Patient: sex F, age 77
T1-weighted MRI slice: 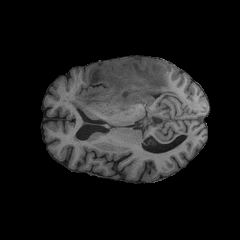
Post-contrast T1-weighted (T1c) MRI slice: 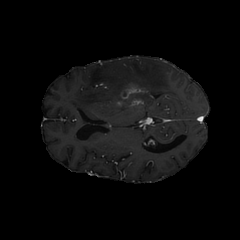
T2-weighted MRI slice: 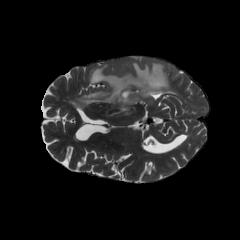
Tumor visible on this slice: yes
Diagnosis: Glioblastoma, IDH-wildtype
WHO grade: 4